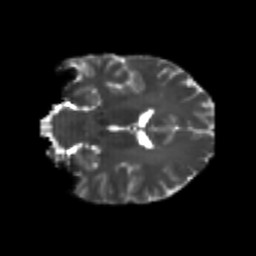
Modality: T2w
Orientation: coronal
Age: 21
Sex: female
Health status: healthy
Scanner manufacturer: philips
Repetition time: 7.391 s
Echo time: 0.08599 s